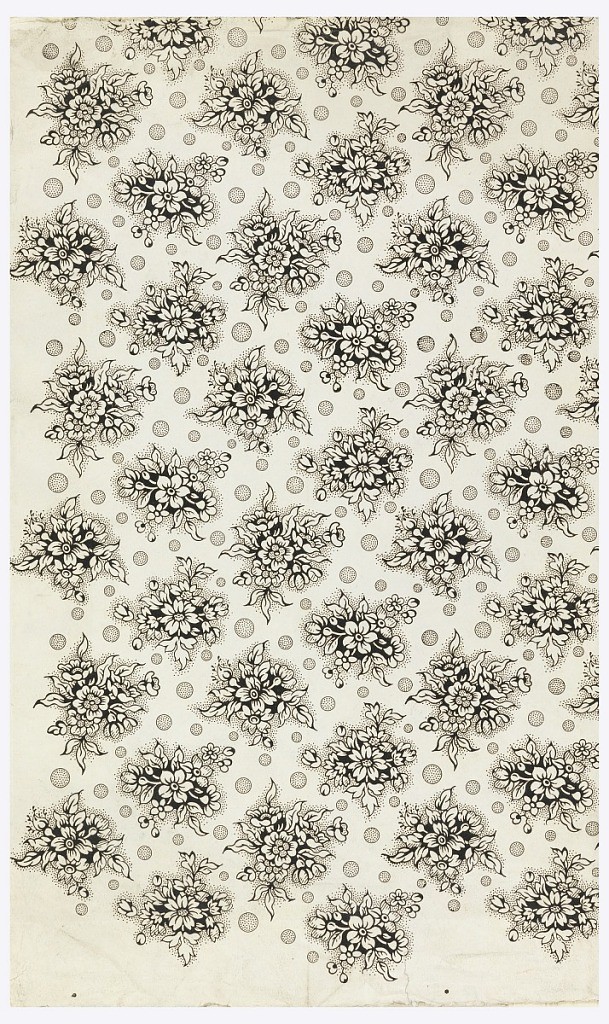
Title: Floral Design for Cover Paper
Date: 1825–50
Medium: Blockprint on paper
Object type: Print
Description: Floral design of cover paper comprised of pattern of bunches of flowers and leaves. In between the bunches of flowers are circles of various sizes with stippling in the center of the circles and around the bunches of flowers.